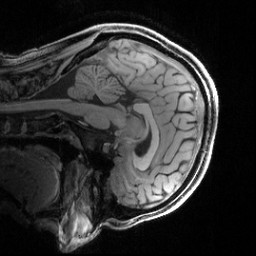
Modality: T1w
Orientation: sagittal
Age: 26
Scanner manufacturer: siemens
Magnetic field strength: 3 T
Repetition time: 2.5 s
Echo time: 0.00444 s